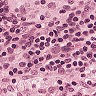
Metastatic tissue present: no